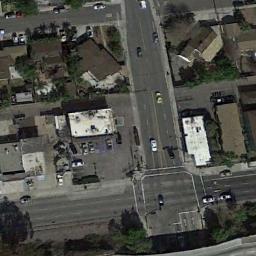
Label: intersection